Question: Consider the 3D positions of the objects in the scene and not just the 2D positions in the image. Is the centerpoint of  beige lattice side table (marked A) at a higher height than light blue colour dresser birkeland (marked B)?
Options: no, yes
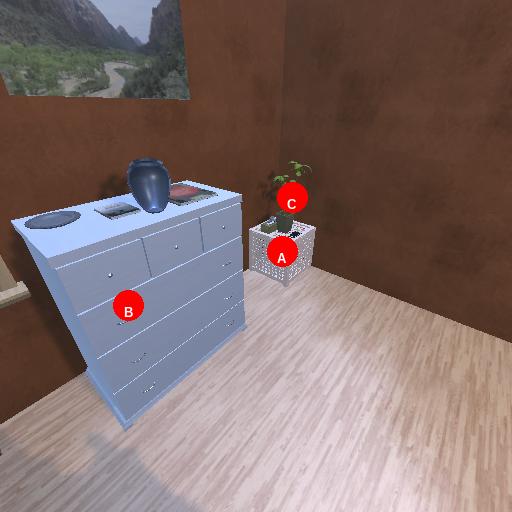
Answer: no